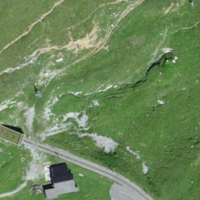
EUNIS habitat code: 23
Species observed at this site:
Eryngium alpinum